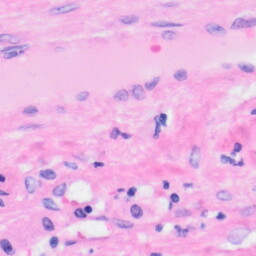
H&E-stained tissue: Liver